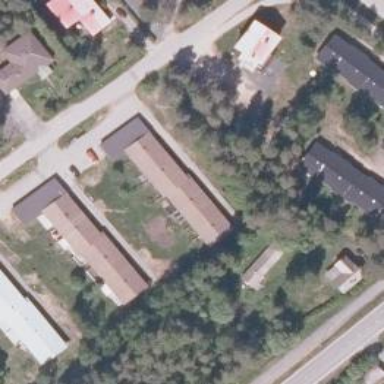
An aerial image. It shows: Terrace building.